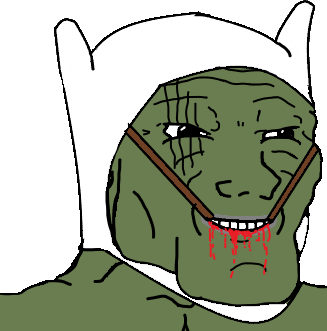
Label: 5_Grey_Chad